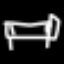
Label: bed